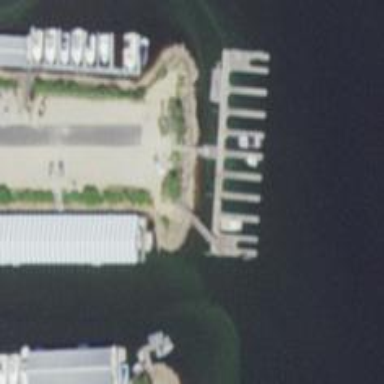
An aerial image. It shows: Pier with mooring facilities.